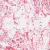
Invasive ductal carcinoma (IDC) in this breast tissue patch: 0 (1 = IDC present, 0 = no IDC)